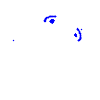
Particle: electron